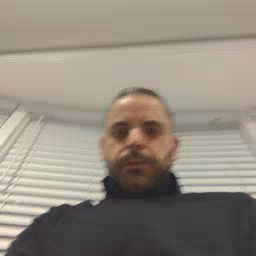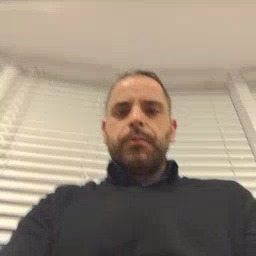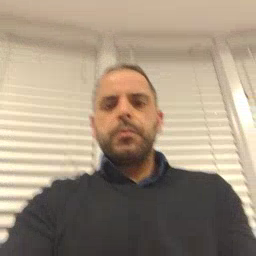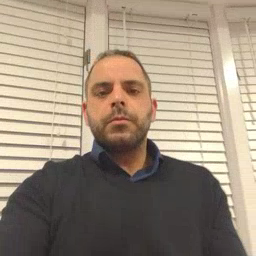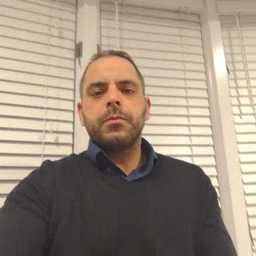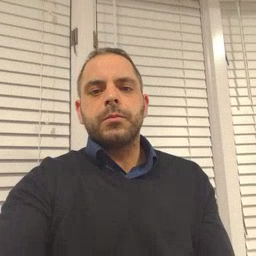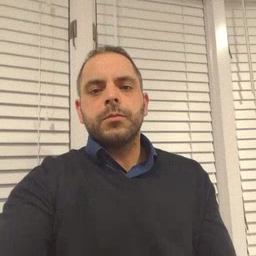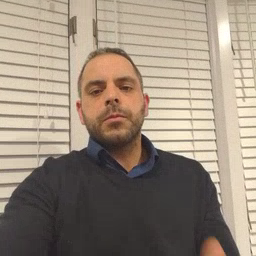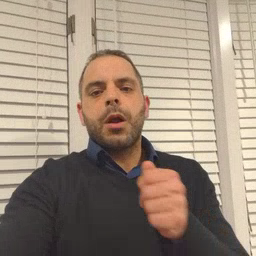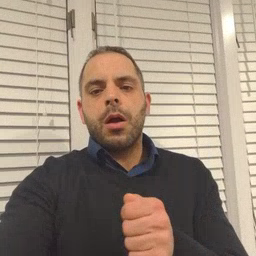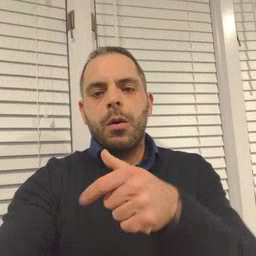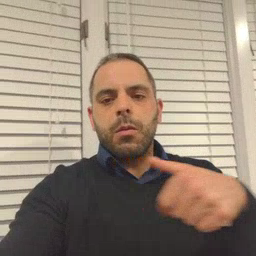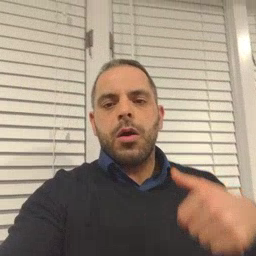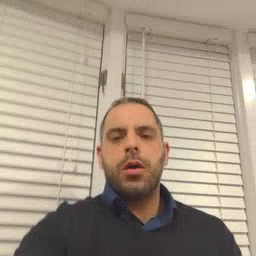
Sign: underwear